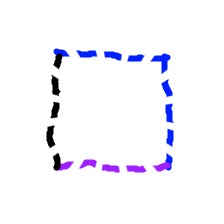
Shape: square